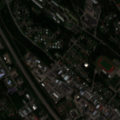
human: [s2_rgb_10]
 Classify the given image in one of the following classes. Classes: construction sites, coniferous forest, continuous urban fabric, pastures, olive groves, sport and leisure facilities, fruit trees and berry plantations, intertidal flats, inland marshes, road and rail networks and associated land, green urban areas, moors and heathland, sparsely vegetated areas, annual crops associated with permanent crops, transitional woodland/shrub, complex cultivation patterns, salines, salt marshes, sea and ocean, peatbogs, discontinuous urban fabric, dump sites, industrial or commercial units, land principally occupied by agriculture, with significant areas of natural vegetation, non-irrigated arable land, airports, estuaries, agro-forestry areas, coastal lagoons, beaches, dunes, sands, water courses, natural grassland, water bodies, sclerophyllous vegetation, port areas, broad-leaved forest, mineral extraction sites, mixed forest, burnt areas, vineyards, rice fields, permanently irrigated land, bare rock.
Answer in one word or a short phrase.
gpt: discontinuous urban fabric, industrial or commercial units, water bodies